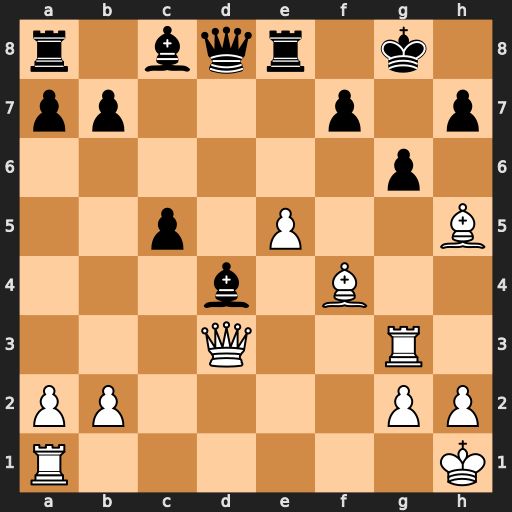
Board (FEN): r1bqr1k1/pp3p1p/6p1/2p1P2B/3b1B2/3Q2R1/PP4PP/R6K
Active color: w
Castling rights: -
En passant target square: -
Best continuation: Bxg6 fxg6 Rxg6+ hxg6 Qxg6+